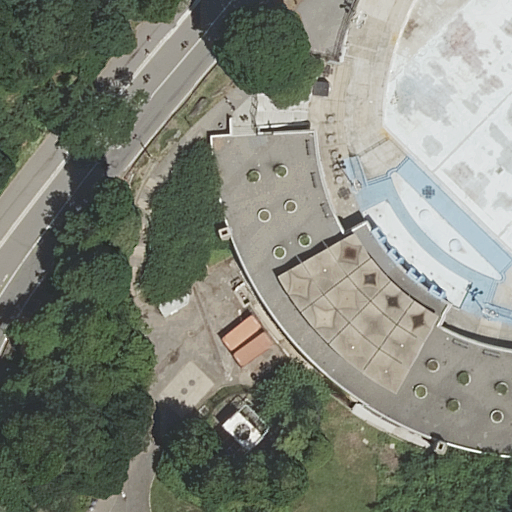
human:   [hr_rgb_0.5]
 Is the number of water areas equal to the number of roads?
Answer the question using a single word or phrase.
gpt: no

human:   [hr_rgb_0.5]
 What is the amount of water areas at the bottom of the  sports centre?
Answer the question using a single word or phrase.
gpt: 1

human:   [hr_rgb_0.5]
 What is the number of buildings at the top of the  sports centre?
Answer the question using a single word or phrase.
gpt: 0

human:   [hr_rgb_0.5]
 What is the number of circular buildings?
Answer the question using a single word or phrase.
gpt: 0

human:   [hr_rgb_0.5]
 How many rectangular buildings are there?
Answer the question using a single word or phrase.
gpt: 0

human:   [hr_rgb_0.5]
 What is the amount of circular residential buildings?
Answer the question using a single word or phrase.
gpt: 0

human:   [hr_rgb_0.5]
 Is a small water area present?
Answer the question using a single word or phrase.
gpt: no

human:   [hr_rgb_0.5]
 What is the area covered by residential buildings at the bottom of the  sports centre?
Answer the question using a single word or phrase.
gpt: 1833m2

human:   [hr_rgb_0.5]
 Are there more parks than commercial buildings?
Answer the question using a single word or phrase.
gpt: yes

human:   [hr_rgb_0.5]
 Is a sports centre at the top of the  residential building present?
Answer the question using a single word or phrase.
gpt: yes

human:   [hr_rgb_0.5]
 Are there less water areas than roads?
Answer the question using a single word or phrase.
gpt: yes

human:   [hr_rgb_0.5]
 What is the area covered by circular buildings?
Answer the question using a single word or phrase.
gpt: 0m2

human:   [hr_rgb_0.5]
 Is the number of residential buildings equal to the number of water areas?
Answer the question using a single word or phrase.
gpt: yes

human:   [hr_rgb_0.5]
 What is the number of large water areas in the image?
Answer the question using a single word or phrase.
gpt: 1

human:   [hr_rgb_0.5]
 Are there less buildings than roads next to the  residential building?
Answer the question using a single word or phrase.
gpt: yes

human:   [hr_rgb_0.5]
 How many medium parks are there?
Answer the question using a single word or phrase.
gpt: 0

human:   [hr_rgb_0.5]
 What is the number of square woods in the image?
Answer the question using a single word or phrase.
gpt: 0

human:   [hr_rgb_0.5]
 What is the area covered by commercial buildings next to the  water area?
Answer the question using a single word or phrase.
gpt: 0m2

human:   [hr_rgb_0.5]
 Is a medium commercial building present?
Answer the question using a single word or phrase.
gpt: no

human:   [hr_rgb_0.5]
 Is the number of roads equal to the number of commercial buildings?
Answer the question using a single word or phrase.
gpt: no

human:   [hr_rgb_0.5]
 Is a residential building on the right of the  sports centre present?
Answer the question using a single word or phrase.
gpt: no

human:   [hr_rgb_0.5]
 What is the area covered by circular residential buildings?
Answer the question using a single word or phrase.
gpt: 0m2

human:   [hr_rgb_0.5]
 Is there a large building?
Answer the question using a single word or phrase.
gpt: yes

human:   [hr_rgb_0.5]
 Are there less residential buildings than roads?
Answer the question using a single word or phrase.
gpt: yes

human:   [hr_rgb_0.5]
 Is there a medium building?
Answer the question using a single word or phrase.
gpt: no

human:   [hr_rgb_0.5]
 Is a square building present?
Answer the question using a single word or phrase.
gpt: no

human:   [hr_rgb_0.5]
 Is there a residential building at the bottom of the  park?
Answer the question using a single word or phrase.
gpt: yes

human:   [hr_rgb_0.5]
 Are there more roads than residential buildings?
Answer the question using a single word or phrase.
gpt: yes

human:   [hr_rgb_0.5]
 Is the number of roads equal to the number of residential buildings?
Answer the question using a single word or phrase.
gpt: no

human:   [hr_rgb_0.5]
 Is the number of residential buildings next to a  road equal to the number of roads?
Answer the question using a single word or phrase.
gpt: no

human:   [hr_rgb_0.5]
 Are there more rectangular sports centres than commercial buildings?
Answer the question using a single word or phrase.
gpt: no

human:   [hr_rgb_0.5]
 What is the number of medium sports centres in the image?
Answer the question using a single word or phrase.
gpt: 0

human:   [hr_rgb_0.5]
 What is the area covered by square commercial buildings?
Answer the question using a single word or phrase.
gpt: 0m2

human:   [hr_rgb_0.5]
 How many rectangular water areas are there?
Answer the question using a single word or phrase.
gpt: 0

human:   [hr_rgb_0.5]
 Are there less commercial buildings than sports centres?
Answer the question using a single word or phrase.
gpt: yes

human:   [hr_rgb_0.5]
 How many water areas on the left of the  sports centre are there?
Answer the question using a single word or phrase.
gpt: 0